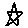
Label: star